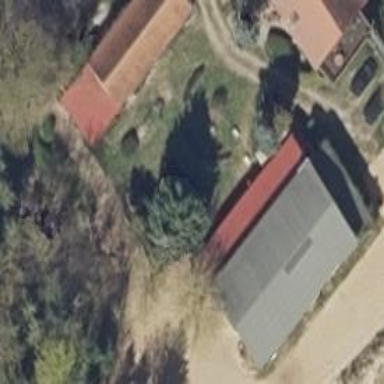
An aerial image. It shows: Farm auxiliary building.